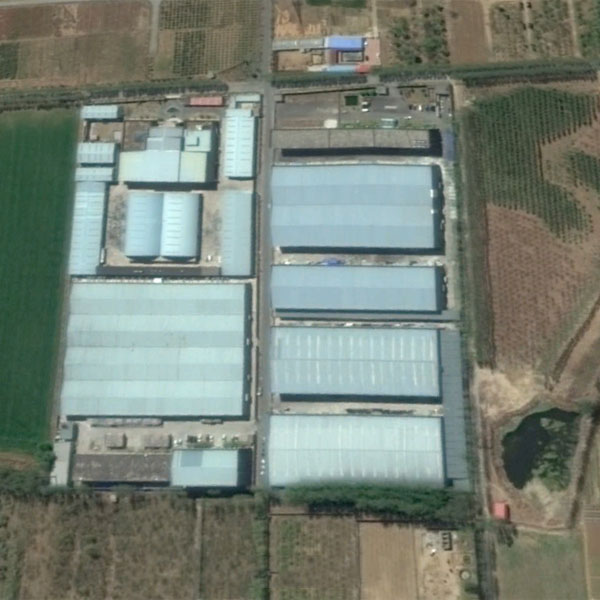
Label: Industrial